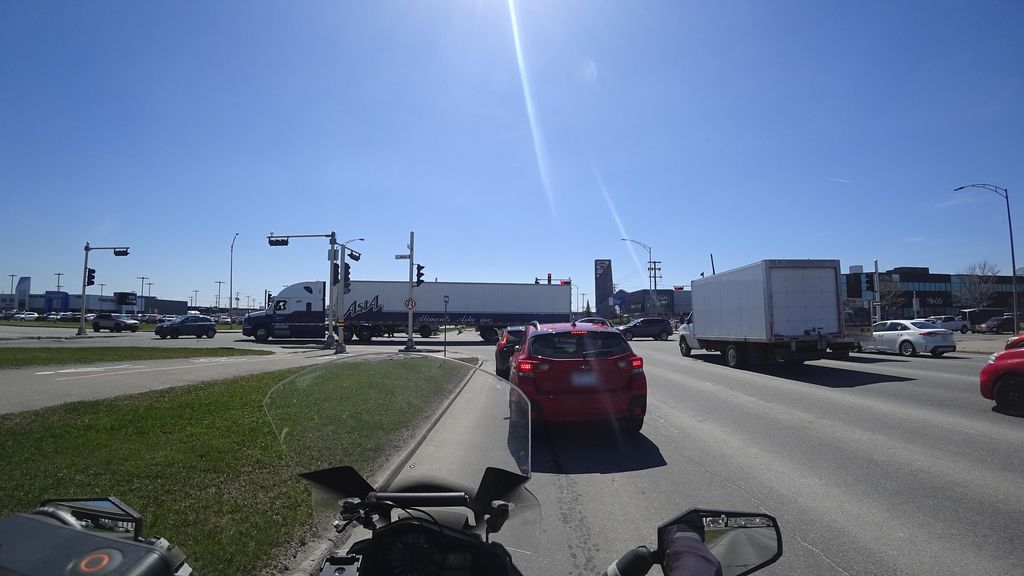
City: quebec_city